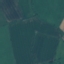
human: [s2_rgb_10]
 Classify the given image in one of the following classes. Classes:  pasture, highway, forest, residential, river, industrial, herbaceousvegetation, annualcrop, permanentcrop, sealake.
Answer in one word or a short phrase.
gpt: Pasture